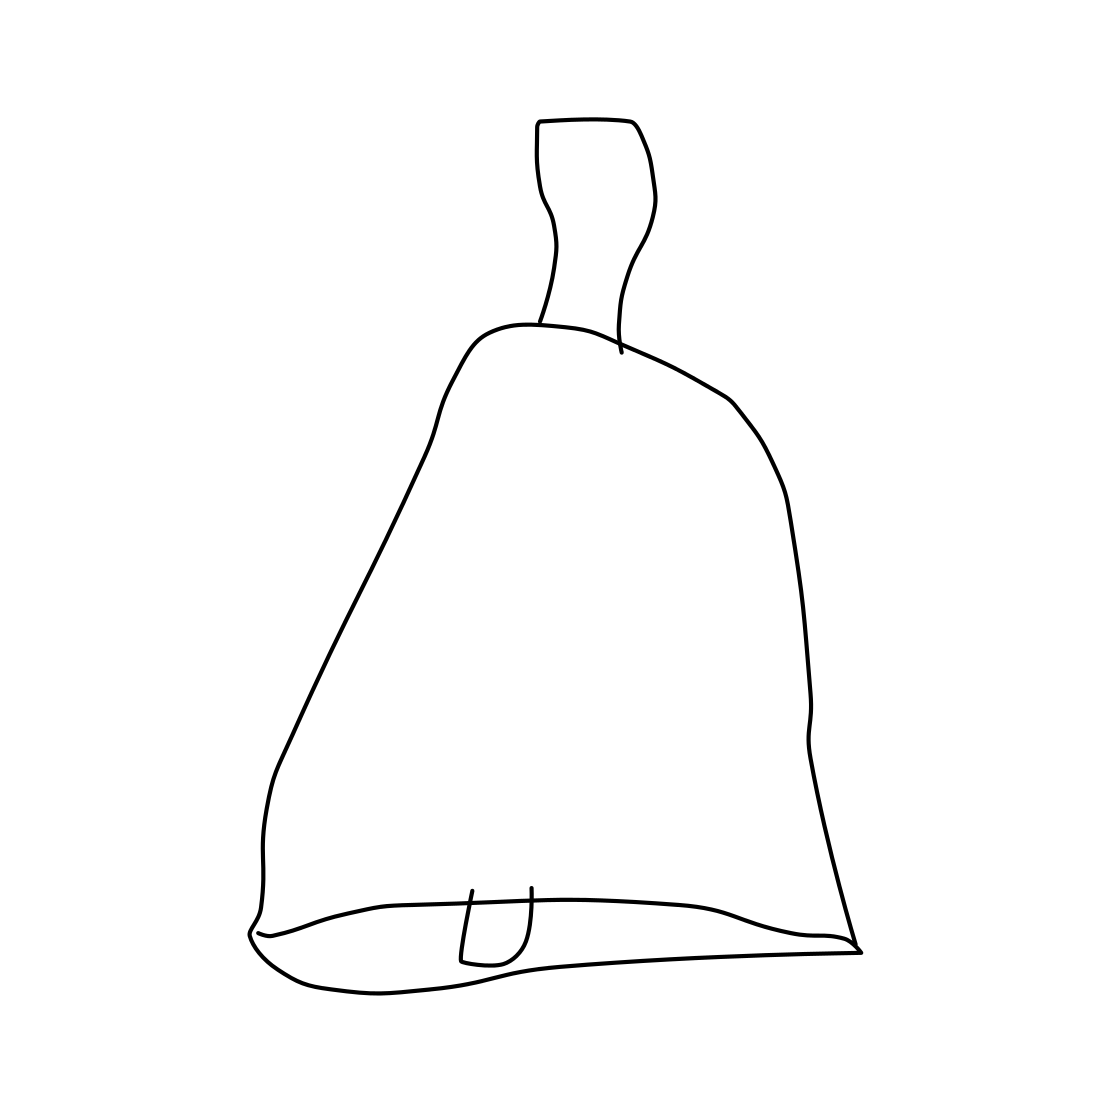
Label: bell